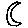
Label: moon